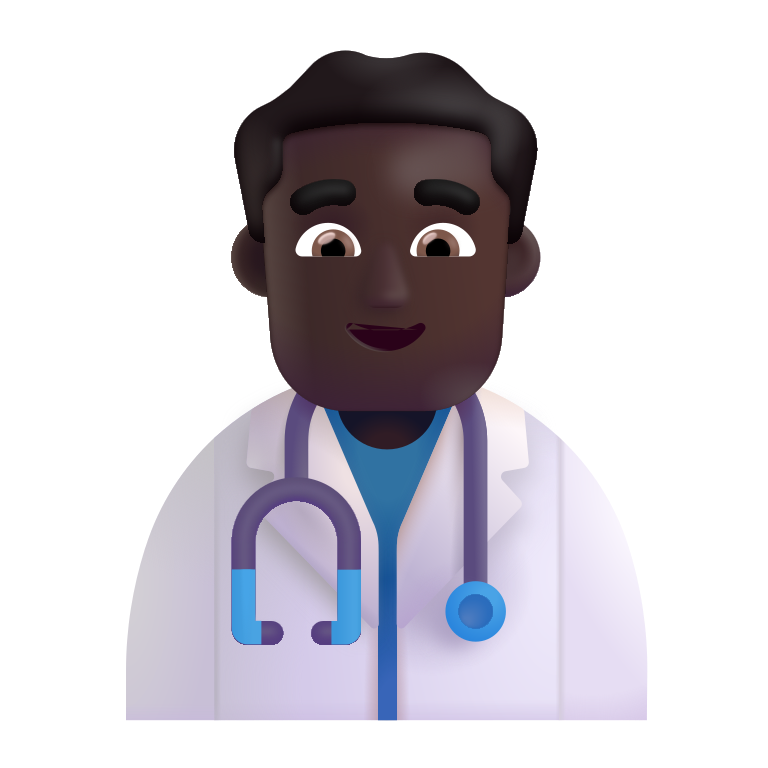
man health worker color dark